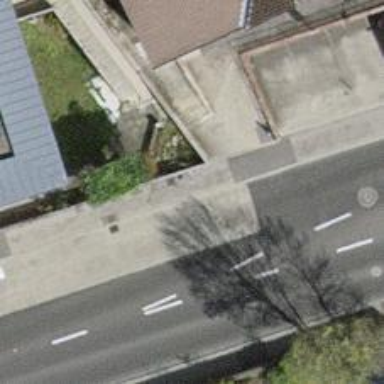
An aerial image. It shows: Bus stop with platform for public transport.